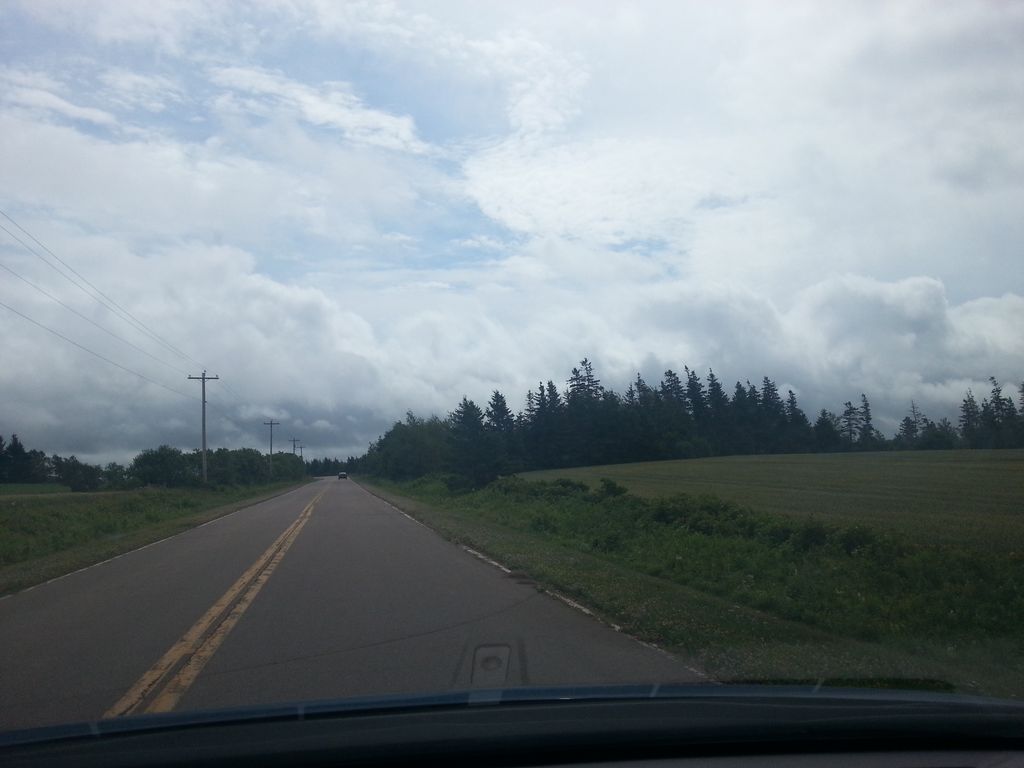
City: charlottetown